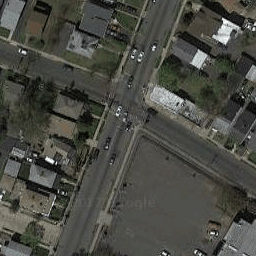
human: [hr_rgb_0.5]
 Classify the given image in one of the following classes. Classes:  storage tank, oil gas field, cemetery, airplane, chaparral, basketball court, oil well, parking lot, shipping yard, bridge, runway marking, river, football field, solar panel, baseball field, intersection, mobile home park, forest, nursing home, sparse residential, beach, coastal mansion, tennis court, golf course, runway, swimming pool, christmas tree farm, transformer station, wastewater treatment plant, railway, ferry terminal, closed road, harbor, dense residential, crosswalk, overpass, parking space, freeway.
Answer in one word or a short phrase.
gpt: intersection